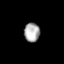
Tissue: prostate
Cell type: T cells
Senescence score: 0.3452
Nuclear area (px): 294
Mean DAPI intensity: 169.517